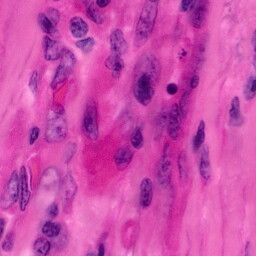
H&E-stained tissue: Pancreatic